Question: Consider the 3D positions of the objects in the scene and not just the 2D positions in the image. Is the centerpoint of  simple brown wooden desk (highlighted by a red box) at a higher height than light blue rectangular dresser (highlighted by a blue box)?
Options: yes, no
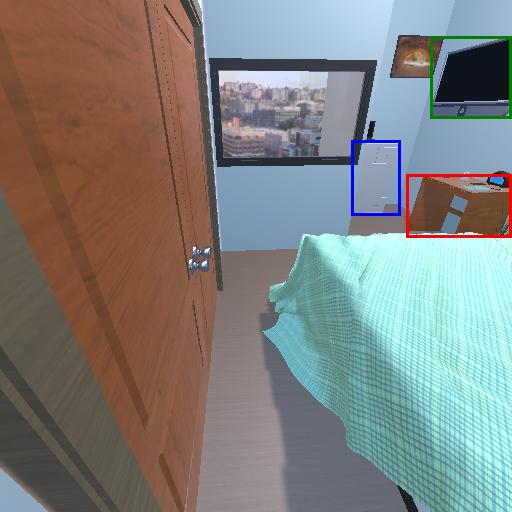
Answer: yes